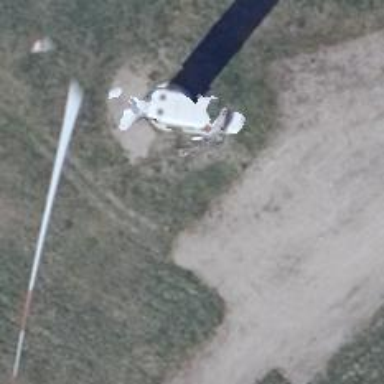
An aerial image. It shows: Wind generator with horizontal axis. The generator is wind turbine.